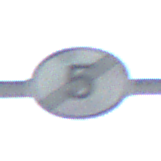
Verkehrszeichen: EndeGeschwindigkeit5
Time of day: MorningAfternoon
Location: Outdoor (Urban)
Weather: PartlyCloudy
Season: NotSpecified
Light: Natural